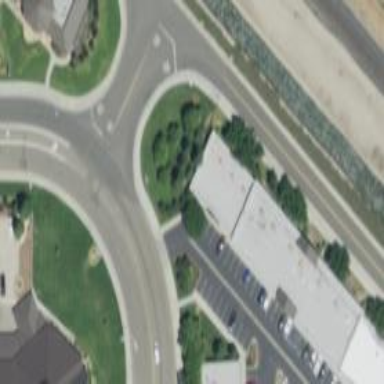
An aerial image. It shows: Commercial building.